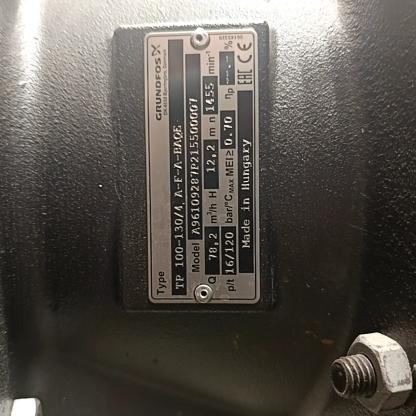
Klasa: tabliczka-znamionowa